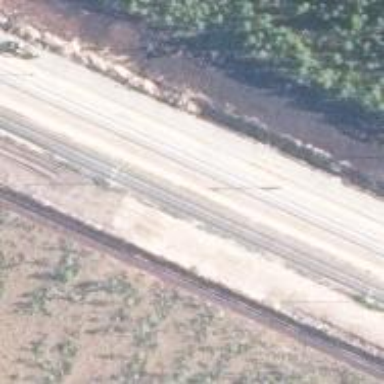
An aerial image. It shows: Railway track with continuous electrified contact lines.